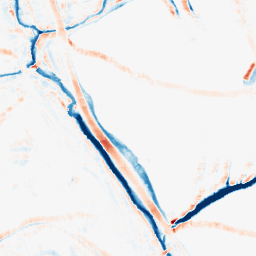
Category: morphological
Decomposition family: morphological_square
Decomposition parameters: operation: average
size: 10
Upsampling method: bilinear
Upsampling parameters: scale: 4
Upsampling scale: 4